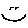
Label: smiley face